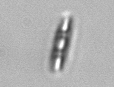
Label: pennate